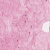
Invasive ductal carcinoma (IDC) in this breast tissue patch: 0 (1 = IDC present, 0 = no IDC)